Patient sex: F
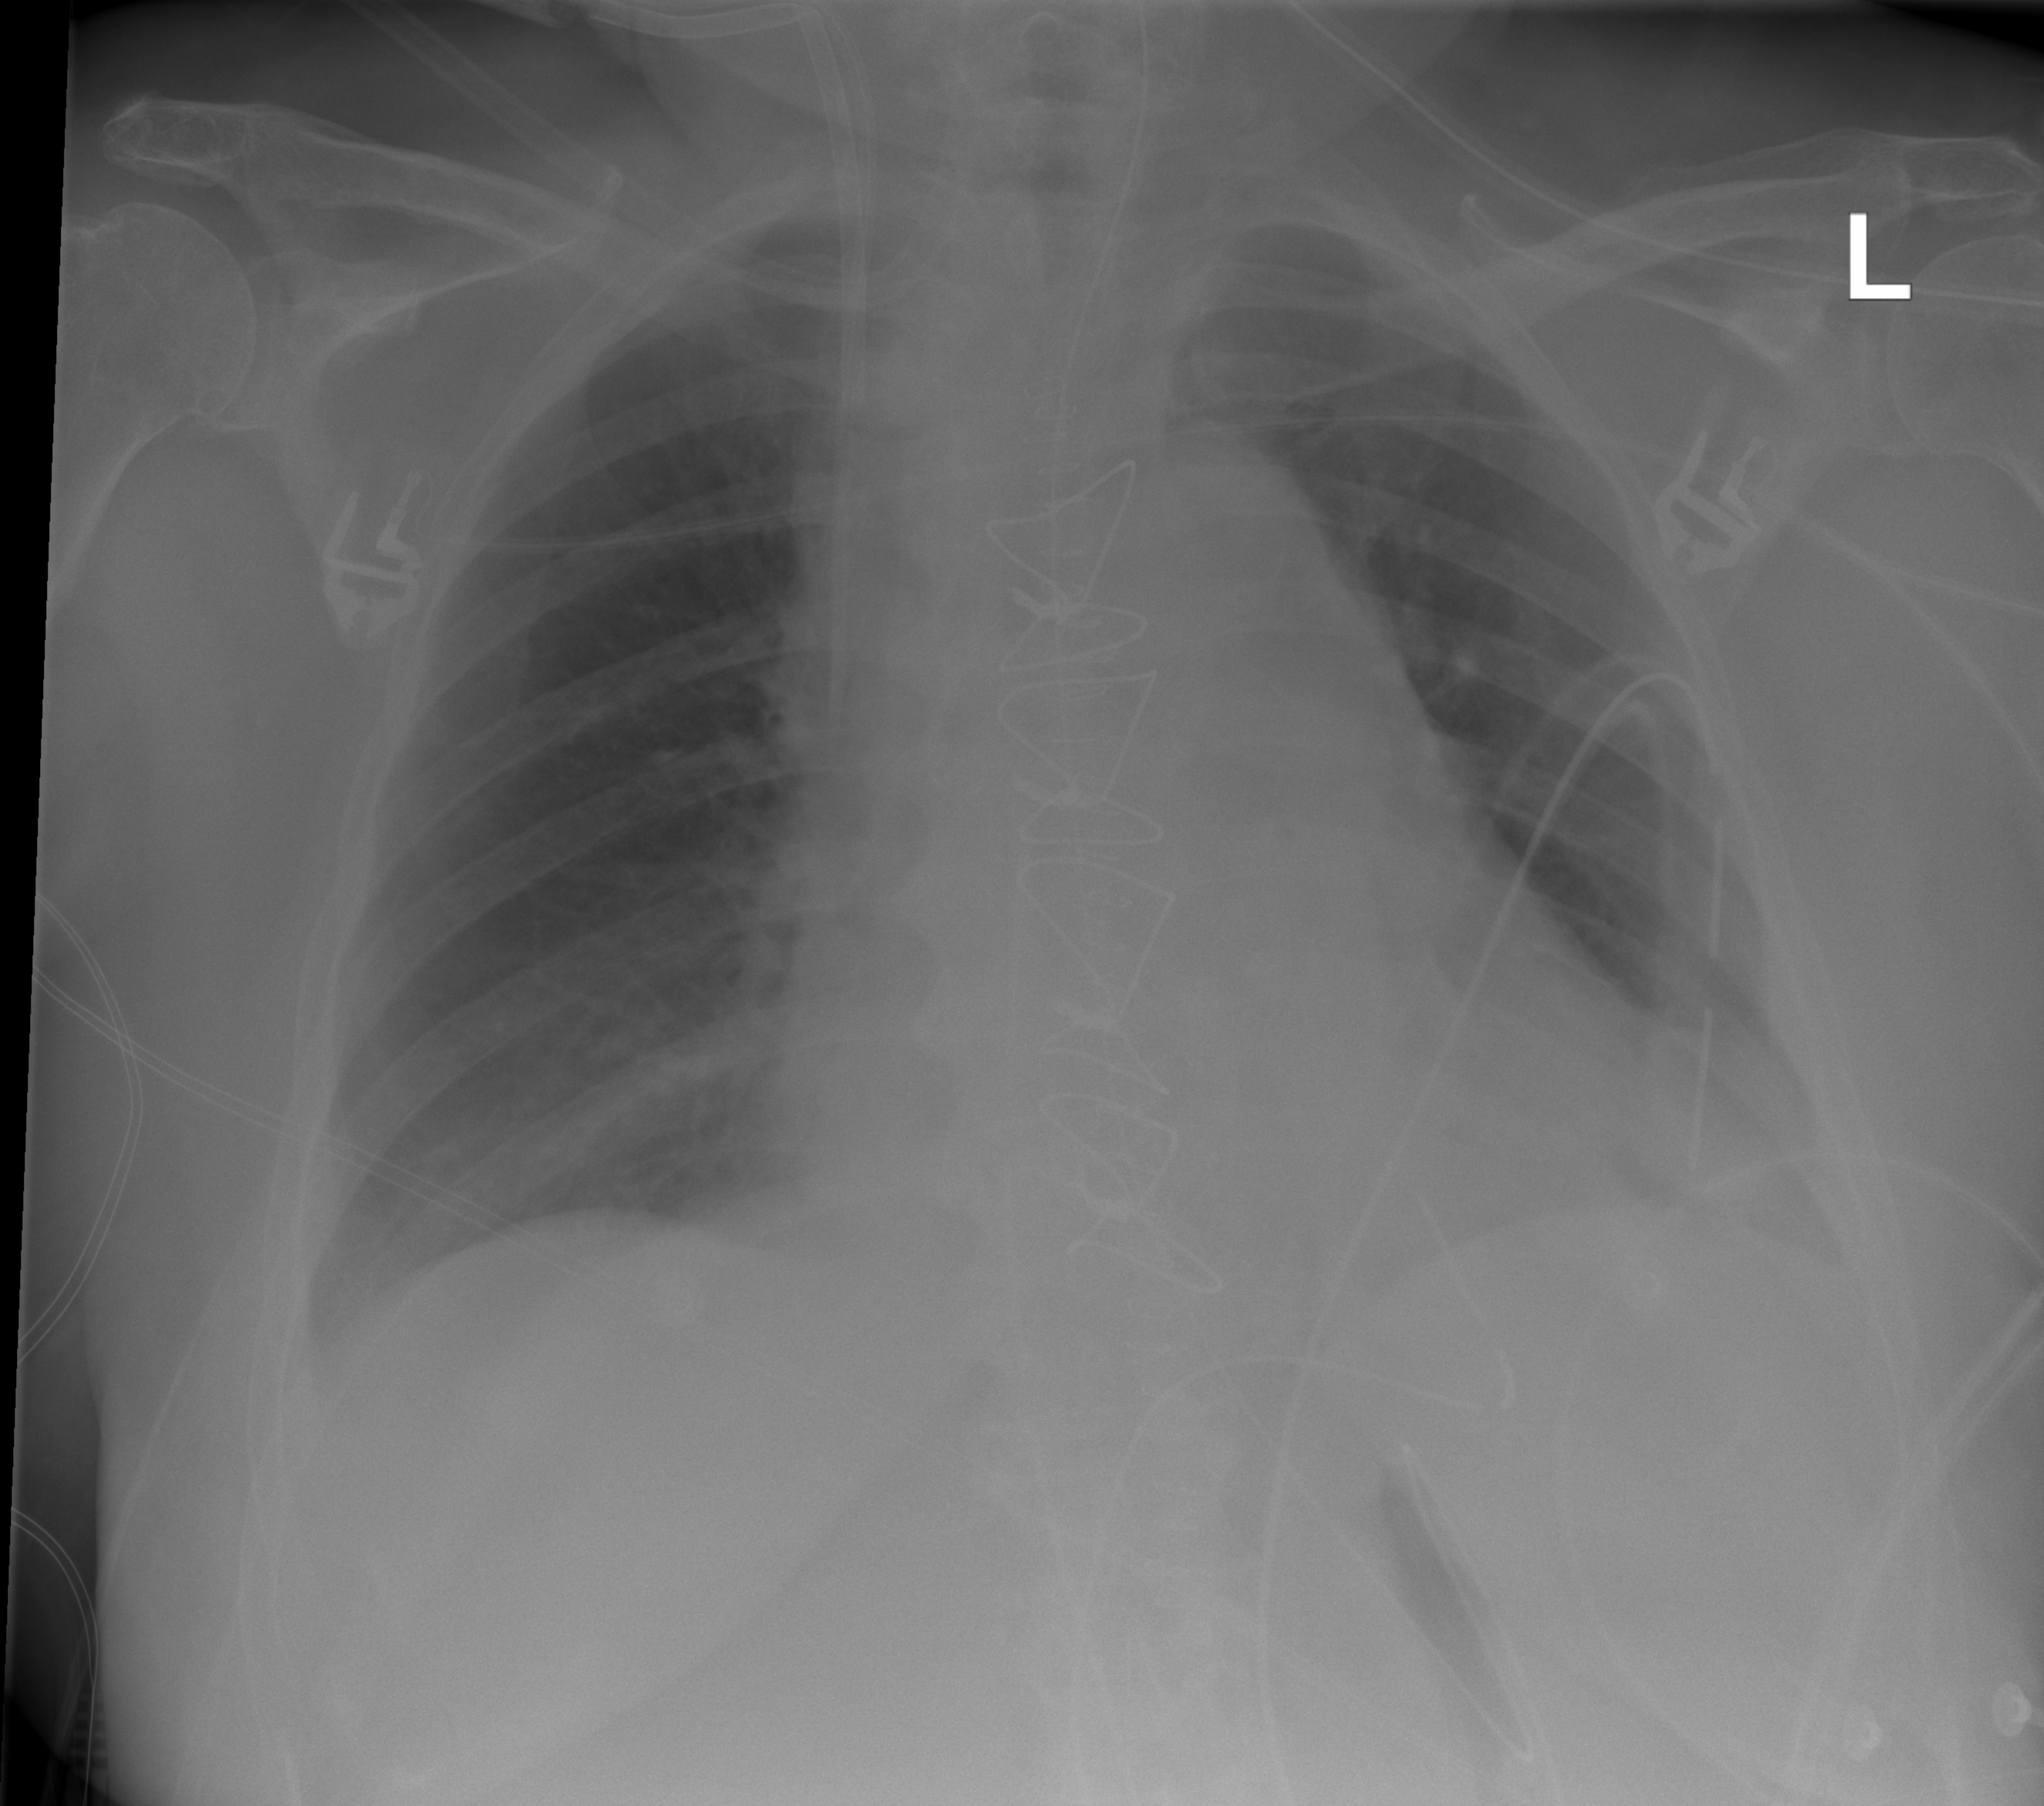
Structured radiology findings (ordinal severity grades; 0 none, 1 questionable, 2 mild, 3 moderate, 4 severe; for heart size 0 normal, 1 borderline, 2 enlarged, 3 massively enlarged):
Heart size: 2
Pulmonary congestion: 0
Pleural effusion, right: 0
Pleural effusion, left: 2
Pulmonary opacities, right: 0
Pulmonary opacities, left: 0
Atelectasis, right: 0
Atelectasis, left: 2